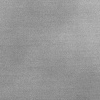
Atmospheric dust classification: dusty